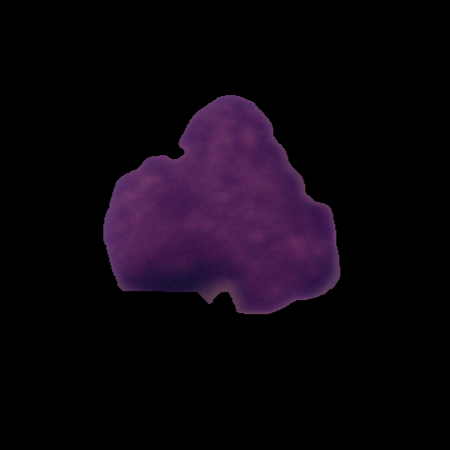
Label: cancer